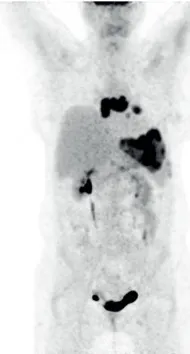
FDG PET imaging patient 2. (A) Relapse seven months after the therapy with CAR T-cells (prior to Pola-BR).
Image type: radiology (pet)